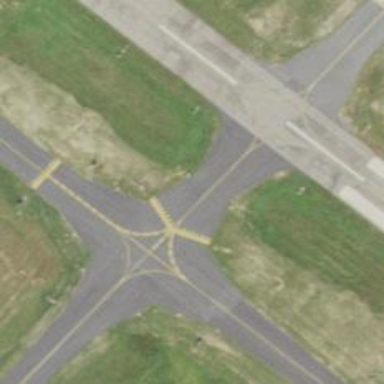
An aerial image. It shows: View of taxiway at the airport.